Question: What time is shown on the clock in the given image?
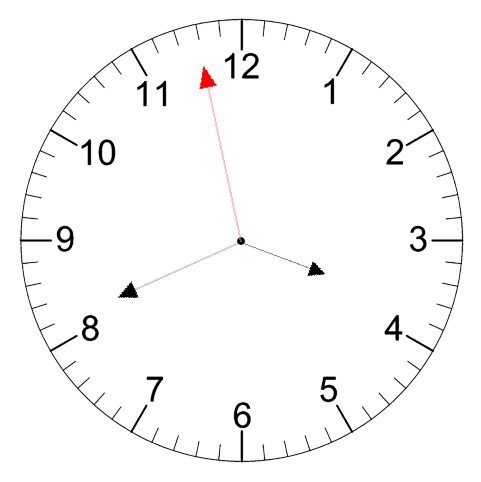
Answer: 03:40:58